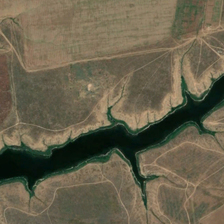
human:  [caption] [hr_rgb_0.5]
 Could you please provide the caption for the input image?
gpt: some green plants and many barelands are in two sides of a curved river .

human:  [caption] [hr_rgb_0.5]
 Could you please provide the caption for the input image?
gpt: a crooked river flows through a large area .

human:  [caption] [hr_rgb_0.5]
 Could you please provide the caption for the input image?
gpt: some green plants and many barelands are in two sides of a curved river .

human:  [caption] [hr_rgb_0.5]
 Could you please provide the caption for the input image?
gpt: on both sides of the river is dense residential area .

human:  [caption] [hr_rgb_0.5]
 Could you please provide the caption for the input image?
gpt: on both sides of the river is dense residential area .